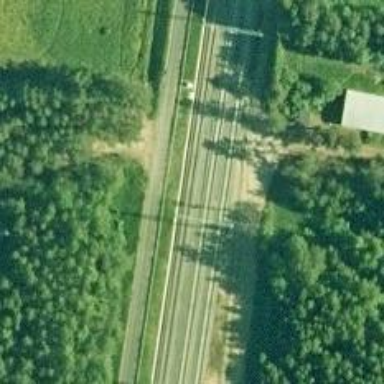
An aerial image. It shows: Railway signal.